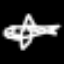
Label: airplane